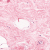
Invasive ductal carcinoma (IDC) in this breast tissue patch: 0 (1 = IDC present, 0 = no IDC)